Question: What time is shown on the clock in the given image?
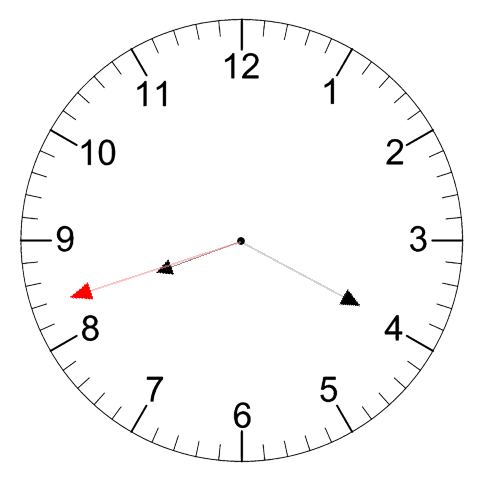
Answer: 08:19:42